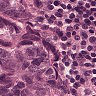
Metastatic tissue present: yes